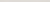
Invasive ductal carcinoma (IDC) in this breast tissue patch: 0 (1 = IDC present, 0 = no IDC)